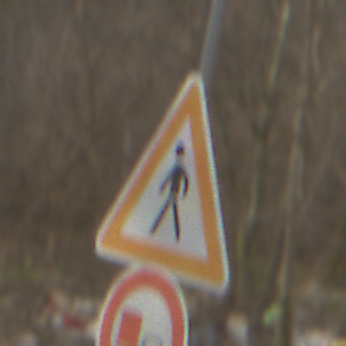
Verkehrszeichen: FussgaengerRechts
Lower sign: UeberholverbotKraftfahrzeuge
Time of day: MorningAfternoon
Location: Outdoor (Nature)
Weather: PartlyCloudy
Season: Winter
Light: Natural